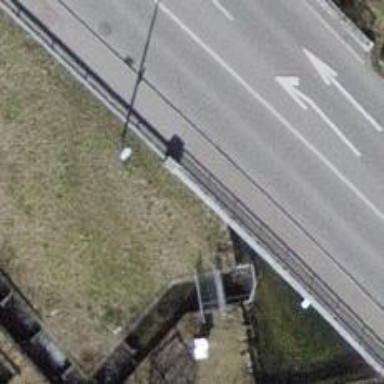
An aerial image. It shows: Agricultural motorcar path crossing gravel bridge.